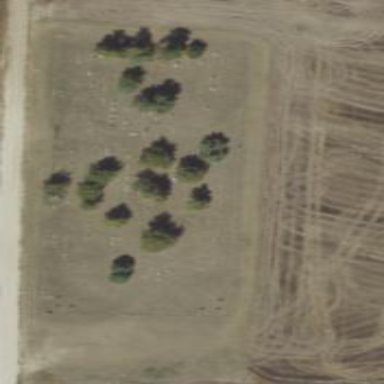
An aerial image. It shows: Graveyard.